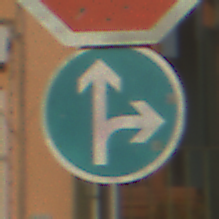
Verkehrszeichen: VorgeschriebeneFahrtrichtungGeradeausOderRechts
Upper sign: Stop
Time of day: MorningAfternoon
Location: Outdoor (Urban)
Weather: Clear
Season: NotSpecified
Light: Natural